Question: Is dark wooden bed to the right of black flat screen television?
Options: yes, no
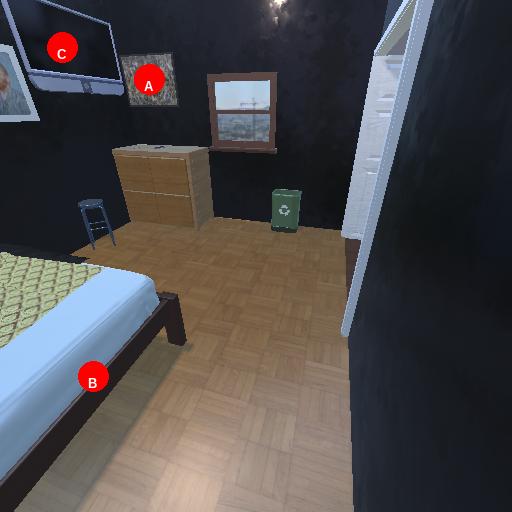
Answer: yes